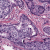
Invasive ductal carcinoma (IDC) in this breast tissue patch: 0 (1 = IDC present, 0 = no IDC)